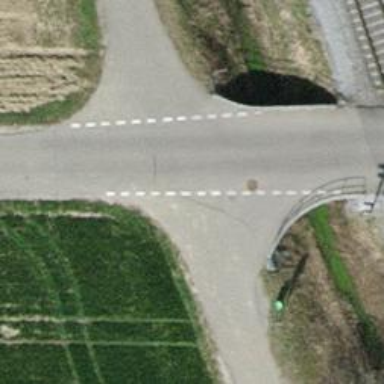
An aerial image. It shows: Tertiary road with asphalt surface.